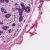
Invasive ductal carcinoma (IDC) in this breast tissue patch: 0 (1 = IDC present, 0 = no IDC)